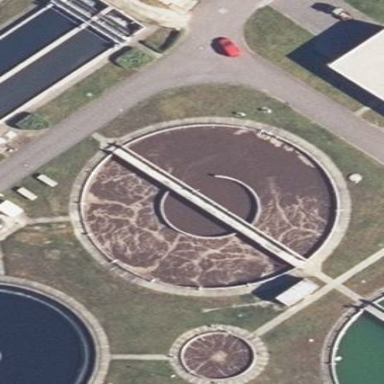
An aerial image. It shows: Image of wastewater.